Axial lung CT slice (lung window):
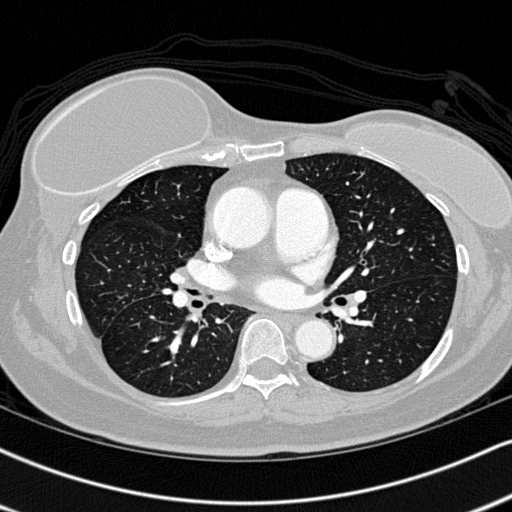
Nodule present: no